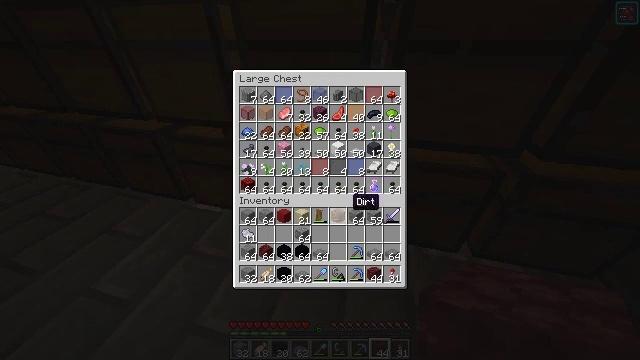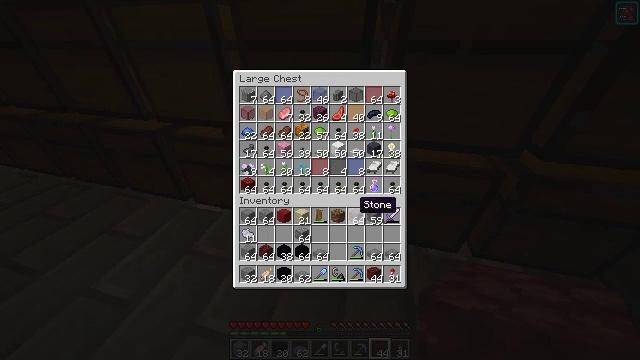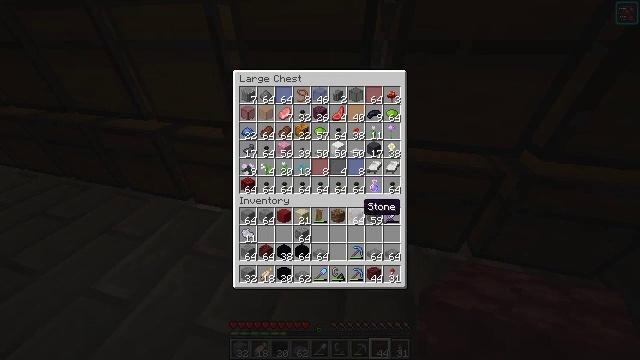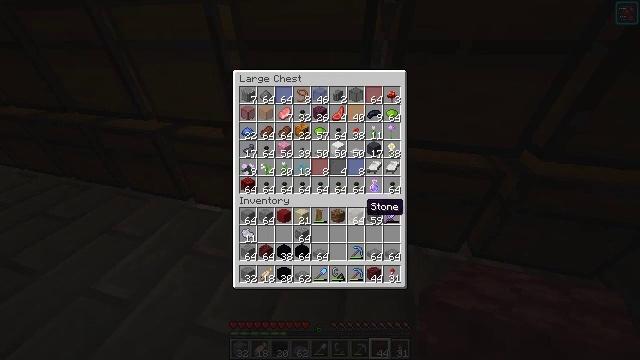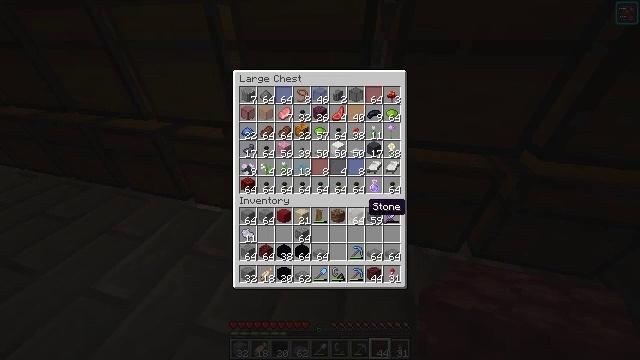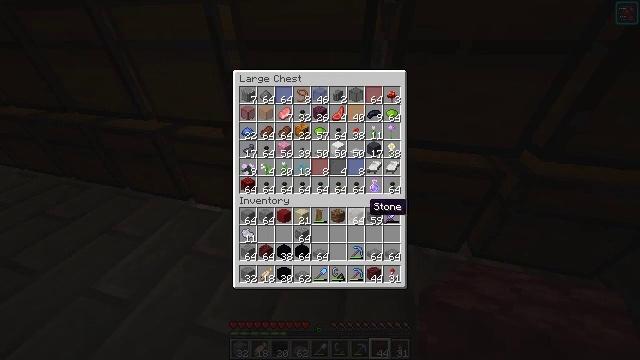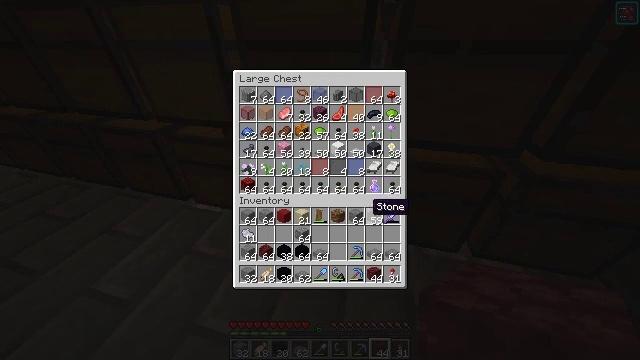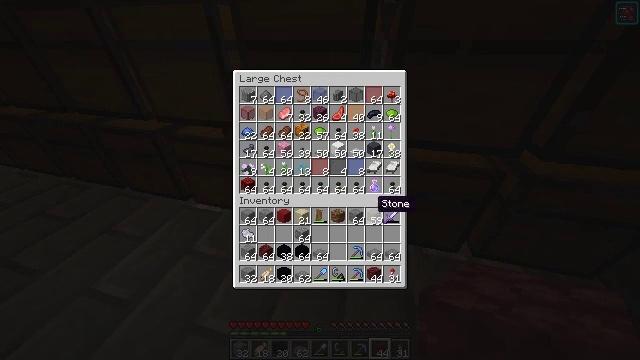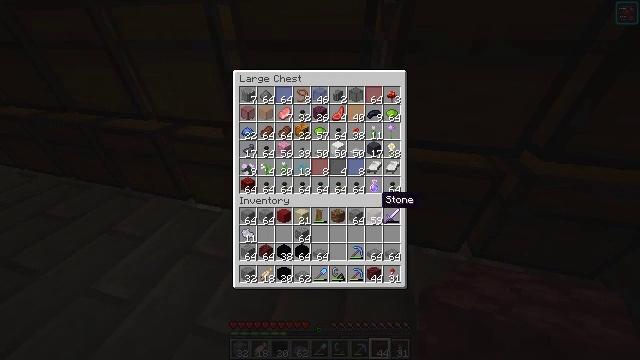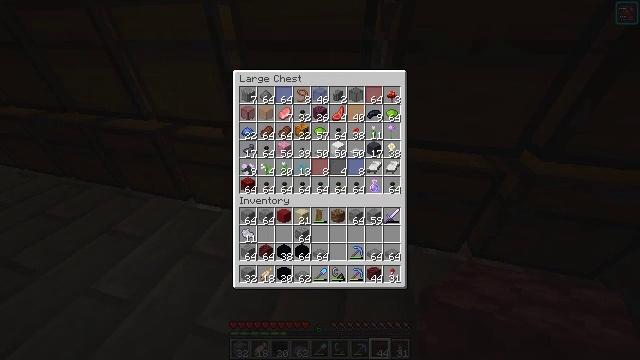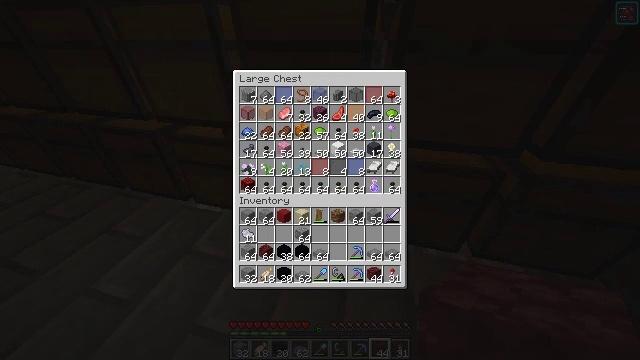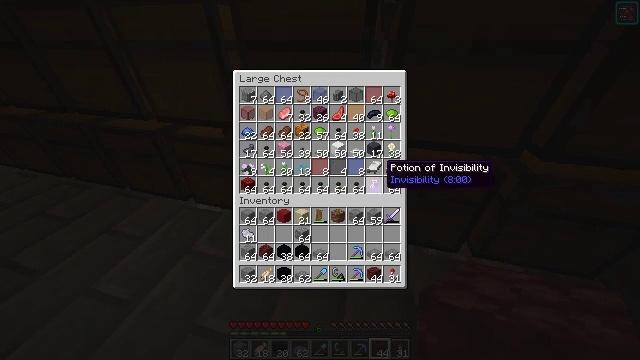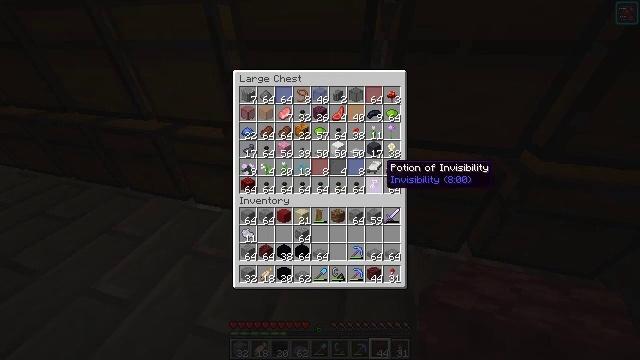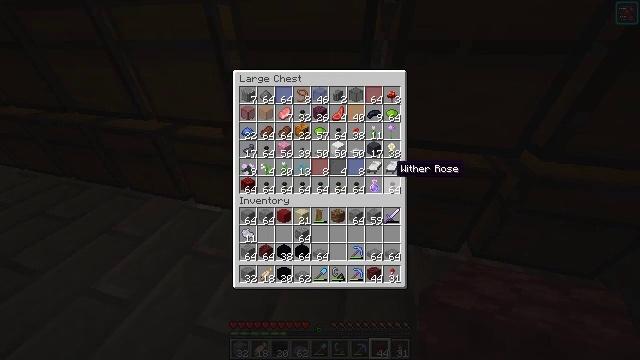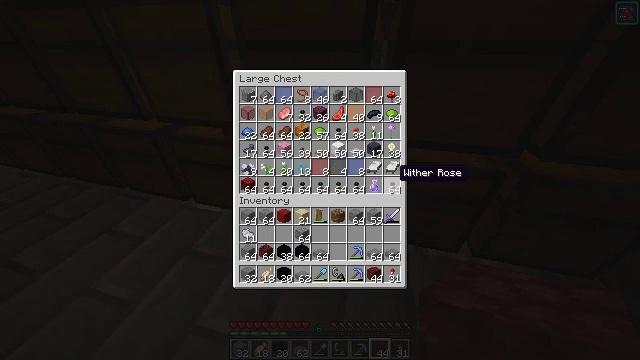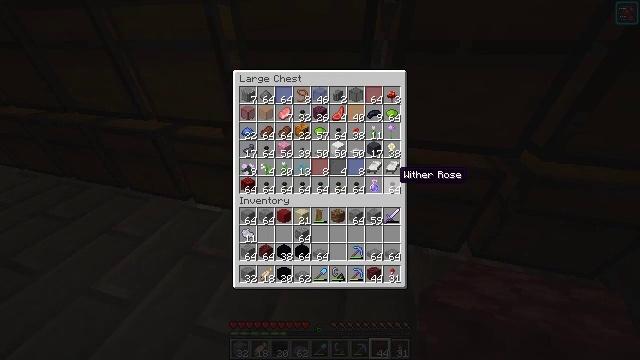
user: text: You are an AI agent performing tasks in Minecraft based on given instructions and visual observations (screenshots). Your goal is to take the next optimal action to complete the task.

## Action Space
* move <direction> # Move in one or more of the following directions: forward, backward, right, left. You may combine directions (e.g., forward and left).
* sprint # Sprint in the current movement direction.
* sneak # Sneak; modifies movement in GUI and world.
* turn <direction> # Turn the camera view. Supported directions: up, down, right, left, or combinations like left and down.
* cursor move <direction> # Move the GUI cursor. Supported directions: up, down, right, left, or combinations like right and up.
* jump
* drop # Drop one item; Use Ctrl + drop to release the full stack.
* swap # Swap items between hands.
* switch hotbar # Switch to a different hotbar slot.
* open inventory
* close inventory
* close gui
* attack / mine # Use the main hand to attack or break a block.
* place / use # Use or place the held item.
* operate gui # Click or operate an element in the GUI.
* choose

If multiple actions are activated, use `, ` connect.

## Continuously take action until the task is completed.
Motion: motion action
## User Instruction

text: Craft white concrete powder.
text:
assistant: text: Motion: no_op
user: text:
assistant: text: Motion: no_op
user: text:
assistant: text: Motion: no_op
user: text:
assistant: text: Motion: no_op
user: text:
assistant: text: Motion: no_op
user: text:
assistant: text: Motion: no_op
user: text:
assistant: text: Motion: no_op
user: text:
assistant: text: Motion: no_op
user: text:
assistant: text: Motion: no_op
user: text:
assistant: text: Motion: cursor move right and up
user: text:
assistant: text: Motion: cursor move up
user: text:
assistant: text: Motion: no_op
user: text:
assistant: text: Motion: cursor move right
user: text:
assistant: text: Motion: no_op
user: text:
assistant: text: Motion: no_op
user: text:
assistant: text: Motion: no_op
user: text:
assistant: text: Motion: no_op
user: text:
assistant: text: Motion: no_op
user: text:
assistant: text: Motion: no_op
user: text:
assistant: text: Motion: no_op
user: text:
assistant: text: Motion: no_op
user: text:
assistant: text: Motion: no_op
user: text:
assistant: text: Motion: no_op
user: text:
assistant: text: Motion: no_op
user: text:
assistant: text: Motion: no_op
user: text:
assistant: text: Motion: cursor move right and up
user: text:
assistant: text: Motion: cursor move up
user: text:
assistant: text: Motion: no_op
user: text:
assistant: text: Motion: cursor move left and down
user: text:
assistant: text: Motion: cursor move left and down